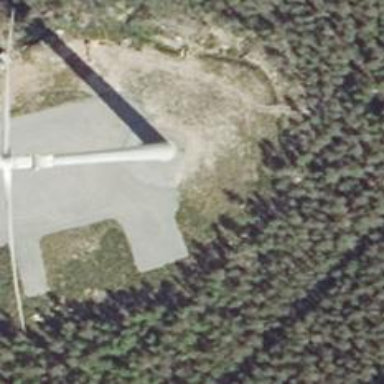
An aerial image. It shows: Wind generator is in the picture.